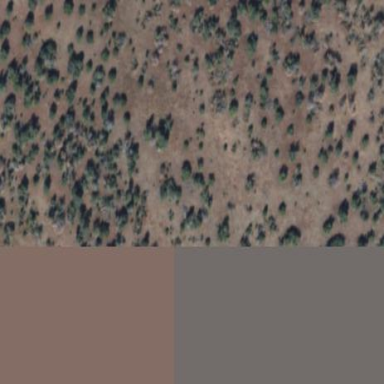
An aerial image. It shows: Area covered in scrub vegetation.